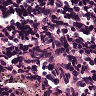
Metastatic tissue present: no